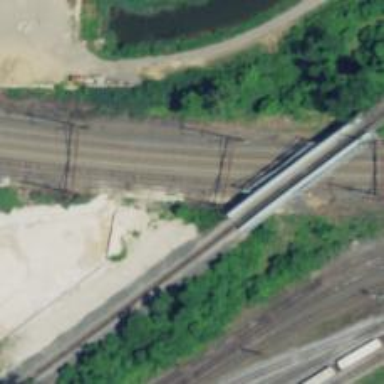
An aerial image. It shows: Disused railway siding.